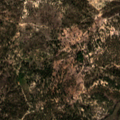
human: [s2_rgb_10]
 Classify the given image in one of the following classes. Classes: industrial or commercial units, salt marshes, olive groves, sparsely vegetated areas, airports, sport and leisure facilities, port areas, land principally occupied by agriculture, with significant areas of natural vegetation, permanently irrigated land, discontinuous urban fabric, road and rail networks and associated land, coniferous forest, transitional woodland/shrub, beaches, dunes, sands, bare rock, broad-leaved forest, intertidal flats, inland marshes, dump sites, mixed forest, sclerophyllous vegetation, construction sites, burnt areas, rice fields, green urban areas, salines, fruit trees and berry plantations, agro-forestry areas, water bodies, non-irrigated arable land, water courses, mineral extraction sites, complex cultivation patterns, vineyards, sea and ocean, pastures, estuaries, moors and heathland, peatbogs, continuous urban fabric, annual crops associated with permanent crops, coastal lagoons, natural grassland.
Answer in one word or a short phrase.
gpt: agro-forestry areas, broad-leaved forest